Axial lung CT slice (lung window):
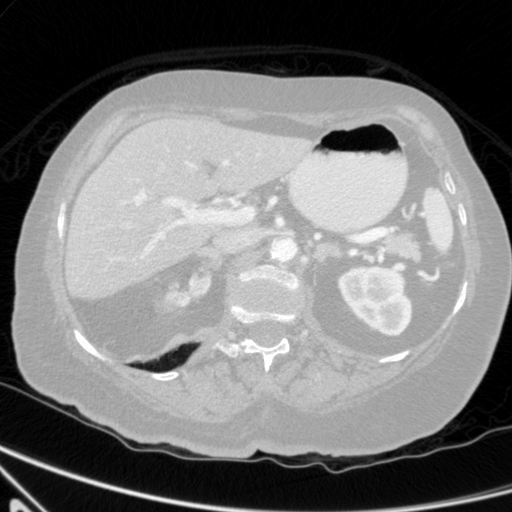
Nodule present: no